Question: I have a parent VC with 3 children - Settings, Location and Diary.
Settings, Location & Diary are all accessed via IBActions based on their respective buttons.

When I go between Location and Diary, everything is fine. When I click Settings, it works, but when I click back to Location or Diary I get the dreaded . Funny thing is the exception says that the Diary and Location VC's don't share the same parent even though in that case I am clicking between Settings and either Diary or Location.
.m properties
'''
@interface LPMainContentViewController ()
@property (weak, nonatomic) IBOutlet UIView *containerView;
@property (weak, nonatomic) IBOutlet UIButton *locationButton;
@property (weak, nonatomic) IBOutlet UIButton *diaryButton;
@property (weak, nonatomic) IBOutlet UIButton *settingsButton;
@property (strong, nonatomic) UIViewController *locationViewController;
@property (strong, nonatomic) UIViewController *diaryViewController;
@property (strong, nonatomic) UIViewController *settingsController;
- (IBAction)goToLocationView:(UIButton *)sender;
- (IBAction)goToDiaryView:(UIButton *)sender;
- (IBAction)goToSettings:(UIButton *)sender;
@end
'''
I use if statements in the code to determine which was the previous child VC for the transition method and to set enabled on the button to YES or NO.
'''
- (IBAction)goToLocationView:(UIButton *)sender {
if ([_diaryViewController isViewLoaded]){
[self cycleFromViewController:_diaryViewController toViewController:_locationViewController];
_locationButton.enabled = NO;
_diaryButton.enabled = YES;
}
else if ([_settingsController isViewLoaded]){
[self cycleFromViewController:_settingsController toViewController:_locationViewController];
_locationButton.enabled = NO;
_settingsButton.enabled = YES;
}
}
- (IBAction)goToDiaryView:(UIButton *)sender {
if ([_locationViewController isViewLoaded]){
[self cycleFromViewController:_locationViewController toViewController:_diaryViewController];
_locationButton.enabled = YES;
_diaryButton.enabled = NO;
}
else if ([_settingsController isViewLoaded]){
[self cycleFromViewController:_settingsController toViewController:_diaryViewController];
_diaryButton.enabled = NO;
_settingsButton.enabled = YES;
}
}
- (IBAction)goToSettings:(UIButton *)sender {
if ([_locationViewController isViewLoaded]){
[self cycleFromViewController:_locationViewController toViewController:_settingsController];
_locationButton.enabled = YES;
_settingsButton.enabled = NO;
}
else if ([_diaryViewController isViewLoaded]){
[self cycleFromViewController:_diaryViewController toViewController:_settingsController];
_diaryButton.enabled = YES;
_settingsButton.enabled = NO;
}
}
'''
and here's the transition method pulled straight from the Apple docs
'''
- (void) cycleFromViewController: (UIViewController*) oldVC
toViewController: (UIViewController*) newVC
{
[oldVC willMoveToParentViewController:nil];
[self addChildViewController:newVC];
newVC.view.frame = _containerView.bounds;
CGRect endFrame = _containerView.bounds;
[self transitionFromViewController: oldVC toViewController: newVC
duration: 0.0 options:0
animations:^{
newVC.view.frame = oldVC.view.frame;
oldVC.view.frame = endFrame;
}
completion:^(BOOL finished) {
[oldVC removeFromParentViewController];
[newVC didMoveToParentViewController:self];
}];
}
'''
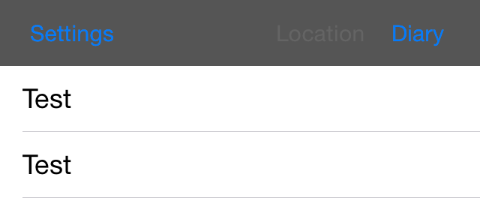
Answer: 'isViewLoaded' is the wrong thing to check. The view will get loaded once and then stick around, so you're probably choosing the wrong "current" view controller after a few cycles. Have another property to hold the current view controller instead, it will simplify your code and also actually work:
'''
@property (weak, nonatomic) UIViewController *currentViewController;
'''
You'll need to set this to whatever the initial child view controller is when you first set up the container view controller.
Then, change the 'goToXX' methods to be like the following:
'''
- (IBAction)goToDiaryView:(UIButton *)sender {
self.settingsButton.enabled = YES;
self.locationButton.enabled = YES;
self.diaryButton.enabled = NO;
[self cycleFromViewController:self.currentViewController toViewController:self.diaryViewController];
}
'''
Last of all, in your 'cycle' method, make sure you keep this property updated in the completion block of the transition:
'''
completion:^(BOOL finished) {
[oldVC removeFromParentViewController];
[newVC didMoveToParentViewController:self];
self.currentViewController = newVC;
}];
'''
Note that it is safer to use your properties rather than the '_instanceVariables'. That's what they're there for.